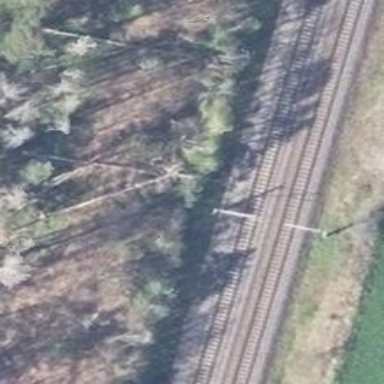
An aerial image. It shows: Railway milestone with catenary mast.